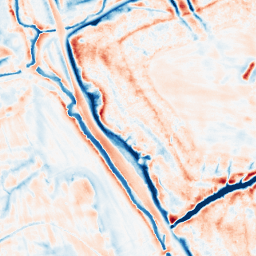
Category: edge_preserving
Decomposition family: bilateral
Decomposition parameters: d: 21
sigma_color: 75
sigma_space: 25
Upsampling method: sinc_hamming
Upsampling parameters: scale: 2
kernel_size: 4
Upsampling scale: 2